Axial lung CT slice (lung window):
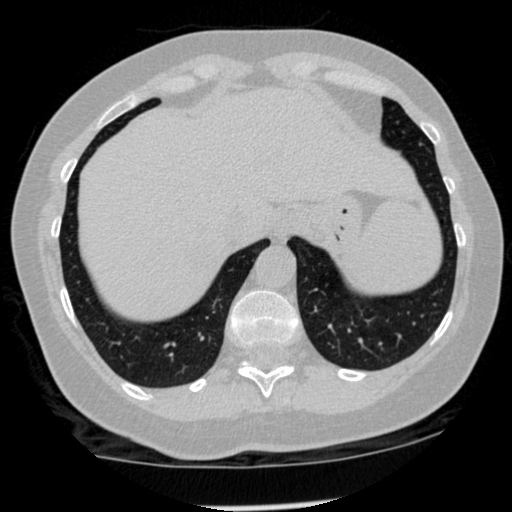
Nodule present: no